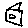
Label: house